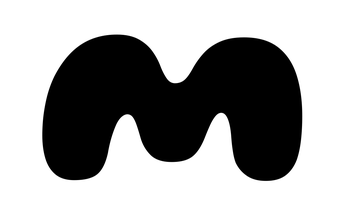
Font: Gluten_ExtraBold